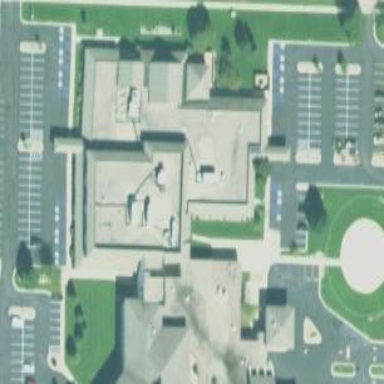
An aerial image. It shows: Healthcare clinic.